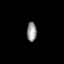
Tissue: lung
Cell type: Epithelial cells
Senescence score: 0.6683
Nuclear area (px): 189
Mean DAPI intensity: 145.27